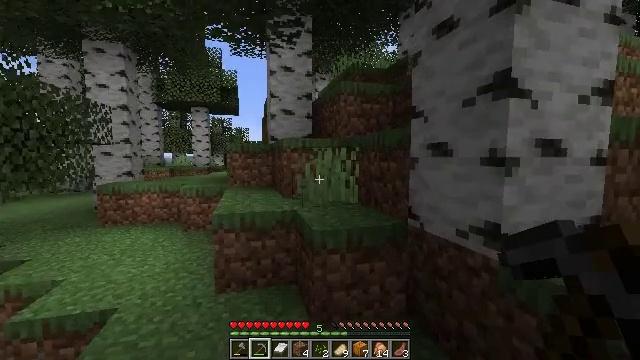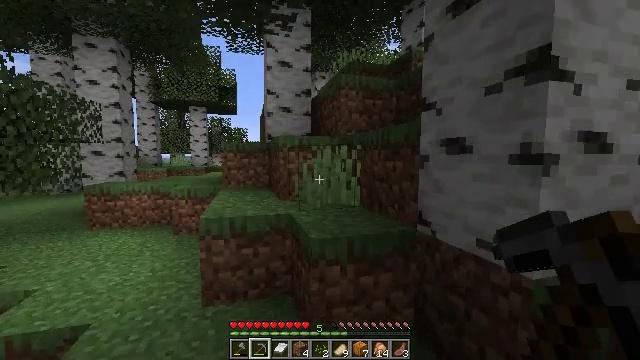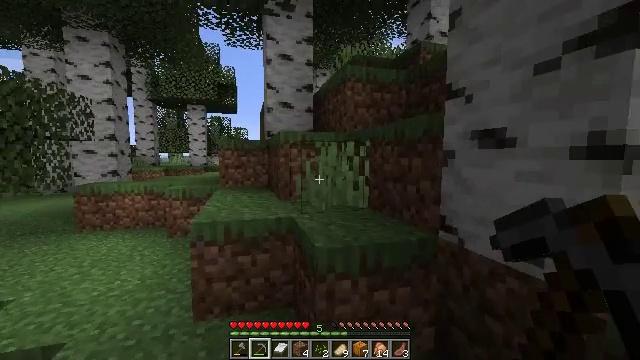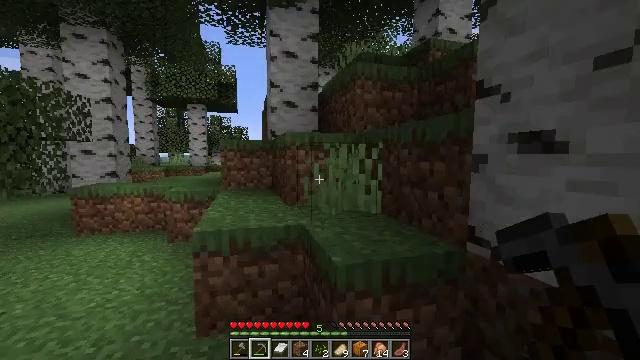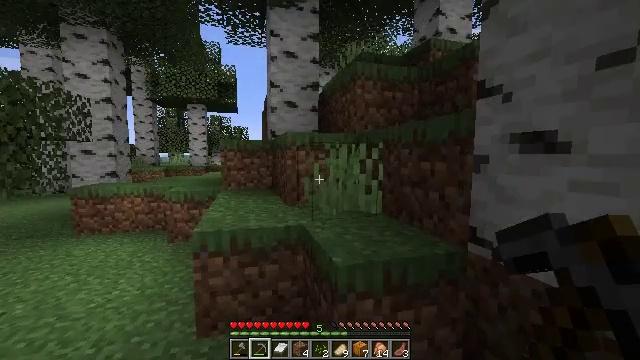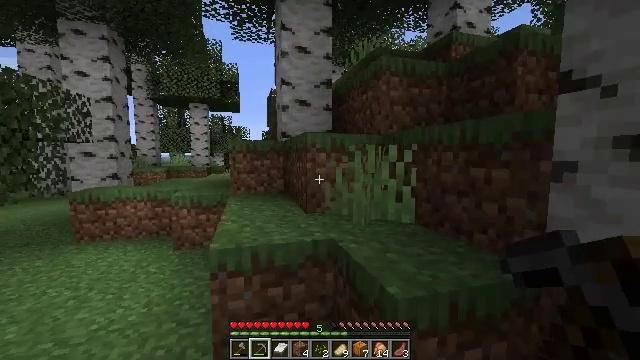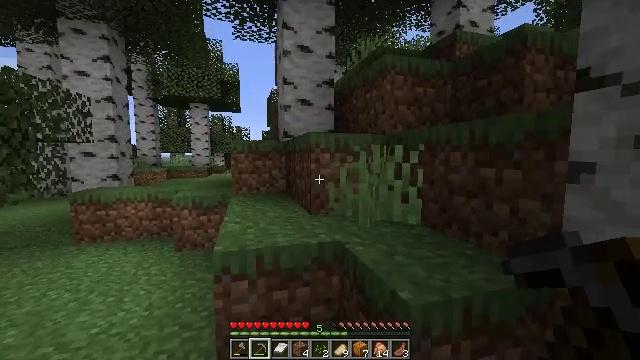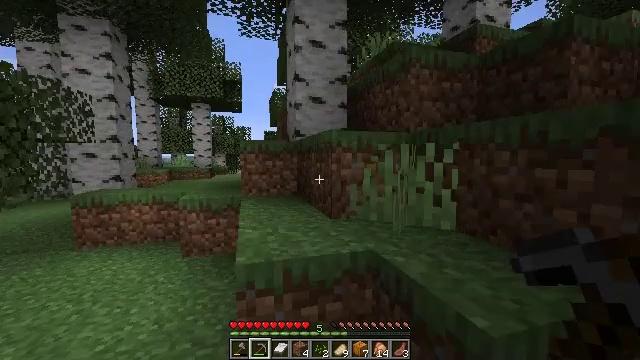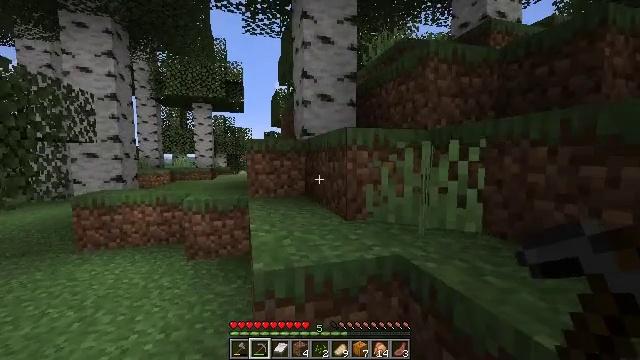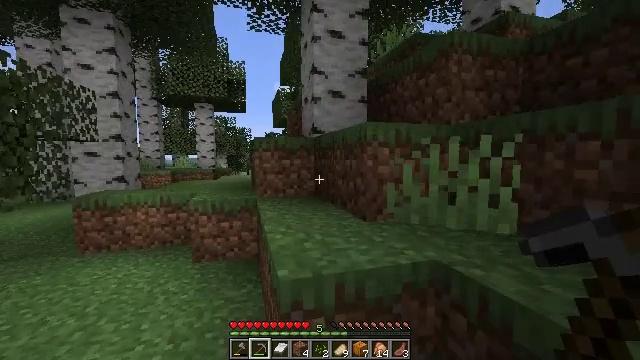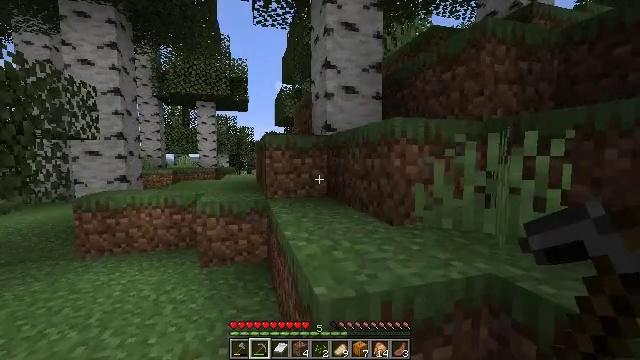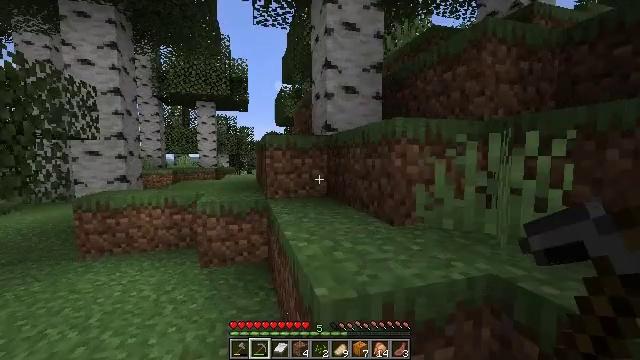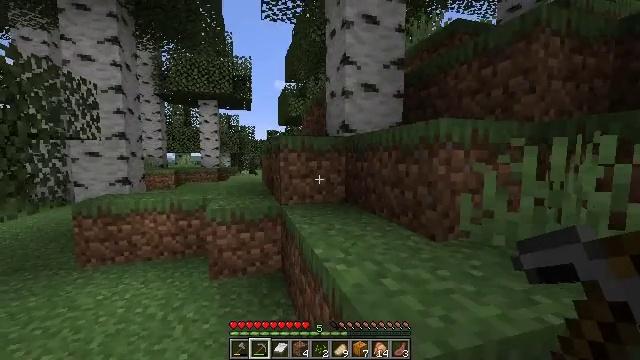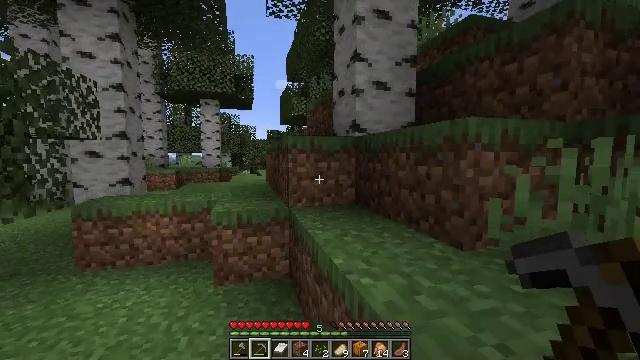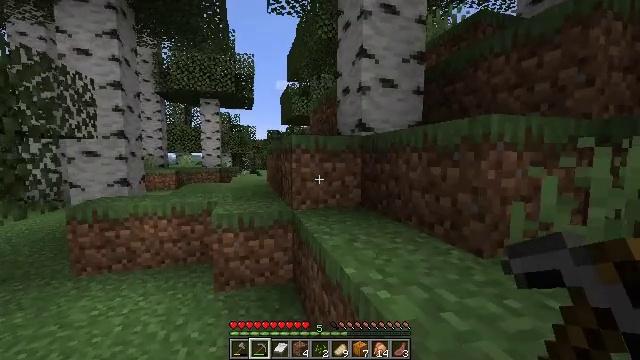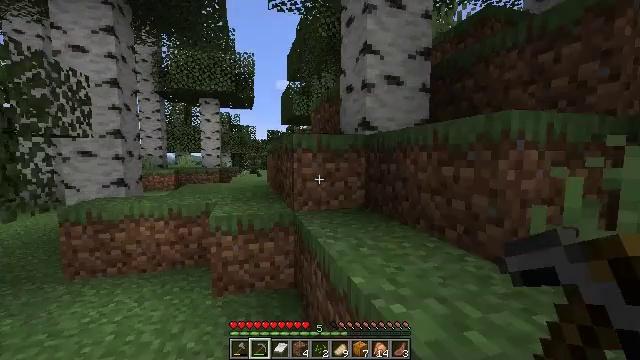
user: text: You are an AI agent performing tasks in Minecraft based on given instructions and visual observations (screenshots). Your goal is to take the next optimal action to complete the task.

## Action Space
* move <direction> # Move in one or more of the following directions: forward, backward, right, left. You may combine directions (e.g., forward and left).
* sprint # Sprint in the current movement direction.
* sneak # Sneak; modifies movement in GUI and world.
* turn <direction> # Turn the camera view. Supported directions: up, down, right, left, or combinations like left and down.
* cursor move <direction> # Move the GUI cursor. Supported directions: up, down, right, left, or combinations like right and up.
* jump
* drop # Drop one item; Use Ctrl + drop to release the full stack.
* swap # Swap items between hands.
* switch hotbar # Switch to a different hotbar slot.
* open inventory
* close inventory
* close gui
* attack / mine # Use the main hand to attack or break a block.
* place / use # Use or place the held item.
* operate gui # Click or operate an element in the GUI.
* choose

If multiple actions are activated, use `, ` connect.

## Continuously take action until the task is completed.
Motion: motion action
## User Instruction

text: Gather lilac from the ground.
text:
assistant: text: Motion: move forward
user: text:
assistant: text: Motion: move forward and move left
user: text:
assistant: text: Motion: move forward and move left
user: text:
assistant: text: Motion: move forward and move left
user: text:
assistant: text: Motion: move forward and move left
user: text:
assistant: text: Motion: move forward and move left
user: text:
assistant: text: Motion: move forward and move left
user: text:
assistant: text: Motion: move forward and move left
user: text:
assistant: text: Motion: move forward and move left
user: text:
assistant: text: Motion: move forward and move left
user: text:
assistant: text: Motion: move forward and move left
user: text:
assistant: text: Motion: move forward and move left
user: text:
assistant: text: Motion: move forward and move left
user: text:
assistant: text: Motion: move forward
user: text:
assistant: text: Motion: move forward
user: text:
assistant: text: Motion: move forward
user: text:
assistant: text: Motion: move forward
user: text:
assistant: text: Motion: move forward
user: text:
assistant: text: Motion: move forward
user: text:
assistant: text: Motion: move forward
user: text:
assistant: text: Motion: move forward and move left
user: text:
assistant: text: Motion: move forward and move left
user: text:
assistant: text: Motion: move forward and move left
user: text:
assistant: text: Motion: move forward and move left
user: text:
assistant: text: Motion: move forward and move left
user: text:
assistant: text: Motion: move forward and move left, jump
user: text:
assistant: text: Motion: move forward and move left, jump
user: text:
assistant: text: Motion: move forward and move left, jump
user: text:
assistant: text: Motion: move forward, jump
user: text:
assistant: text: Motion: move forward